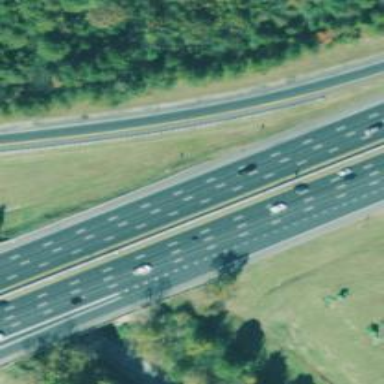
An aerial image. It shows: Motorway.